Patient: sex M, age 57
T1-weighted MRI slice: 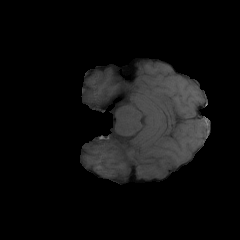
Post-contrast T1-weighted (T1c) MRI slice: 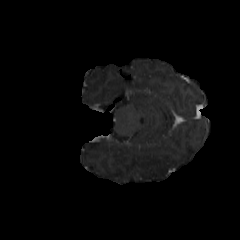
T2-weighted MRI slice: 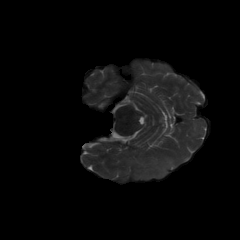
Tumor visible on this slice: yes
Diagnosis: Glioblastoma, IDH-wildtype
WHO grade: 4